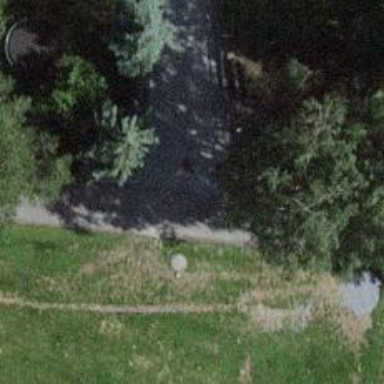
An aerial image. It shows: Unpaved residential road.